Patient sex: F
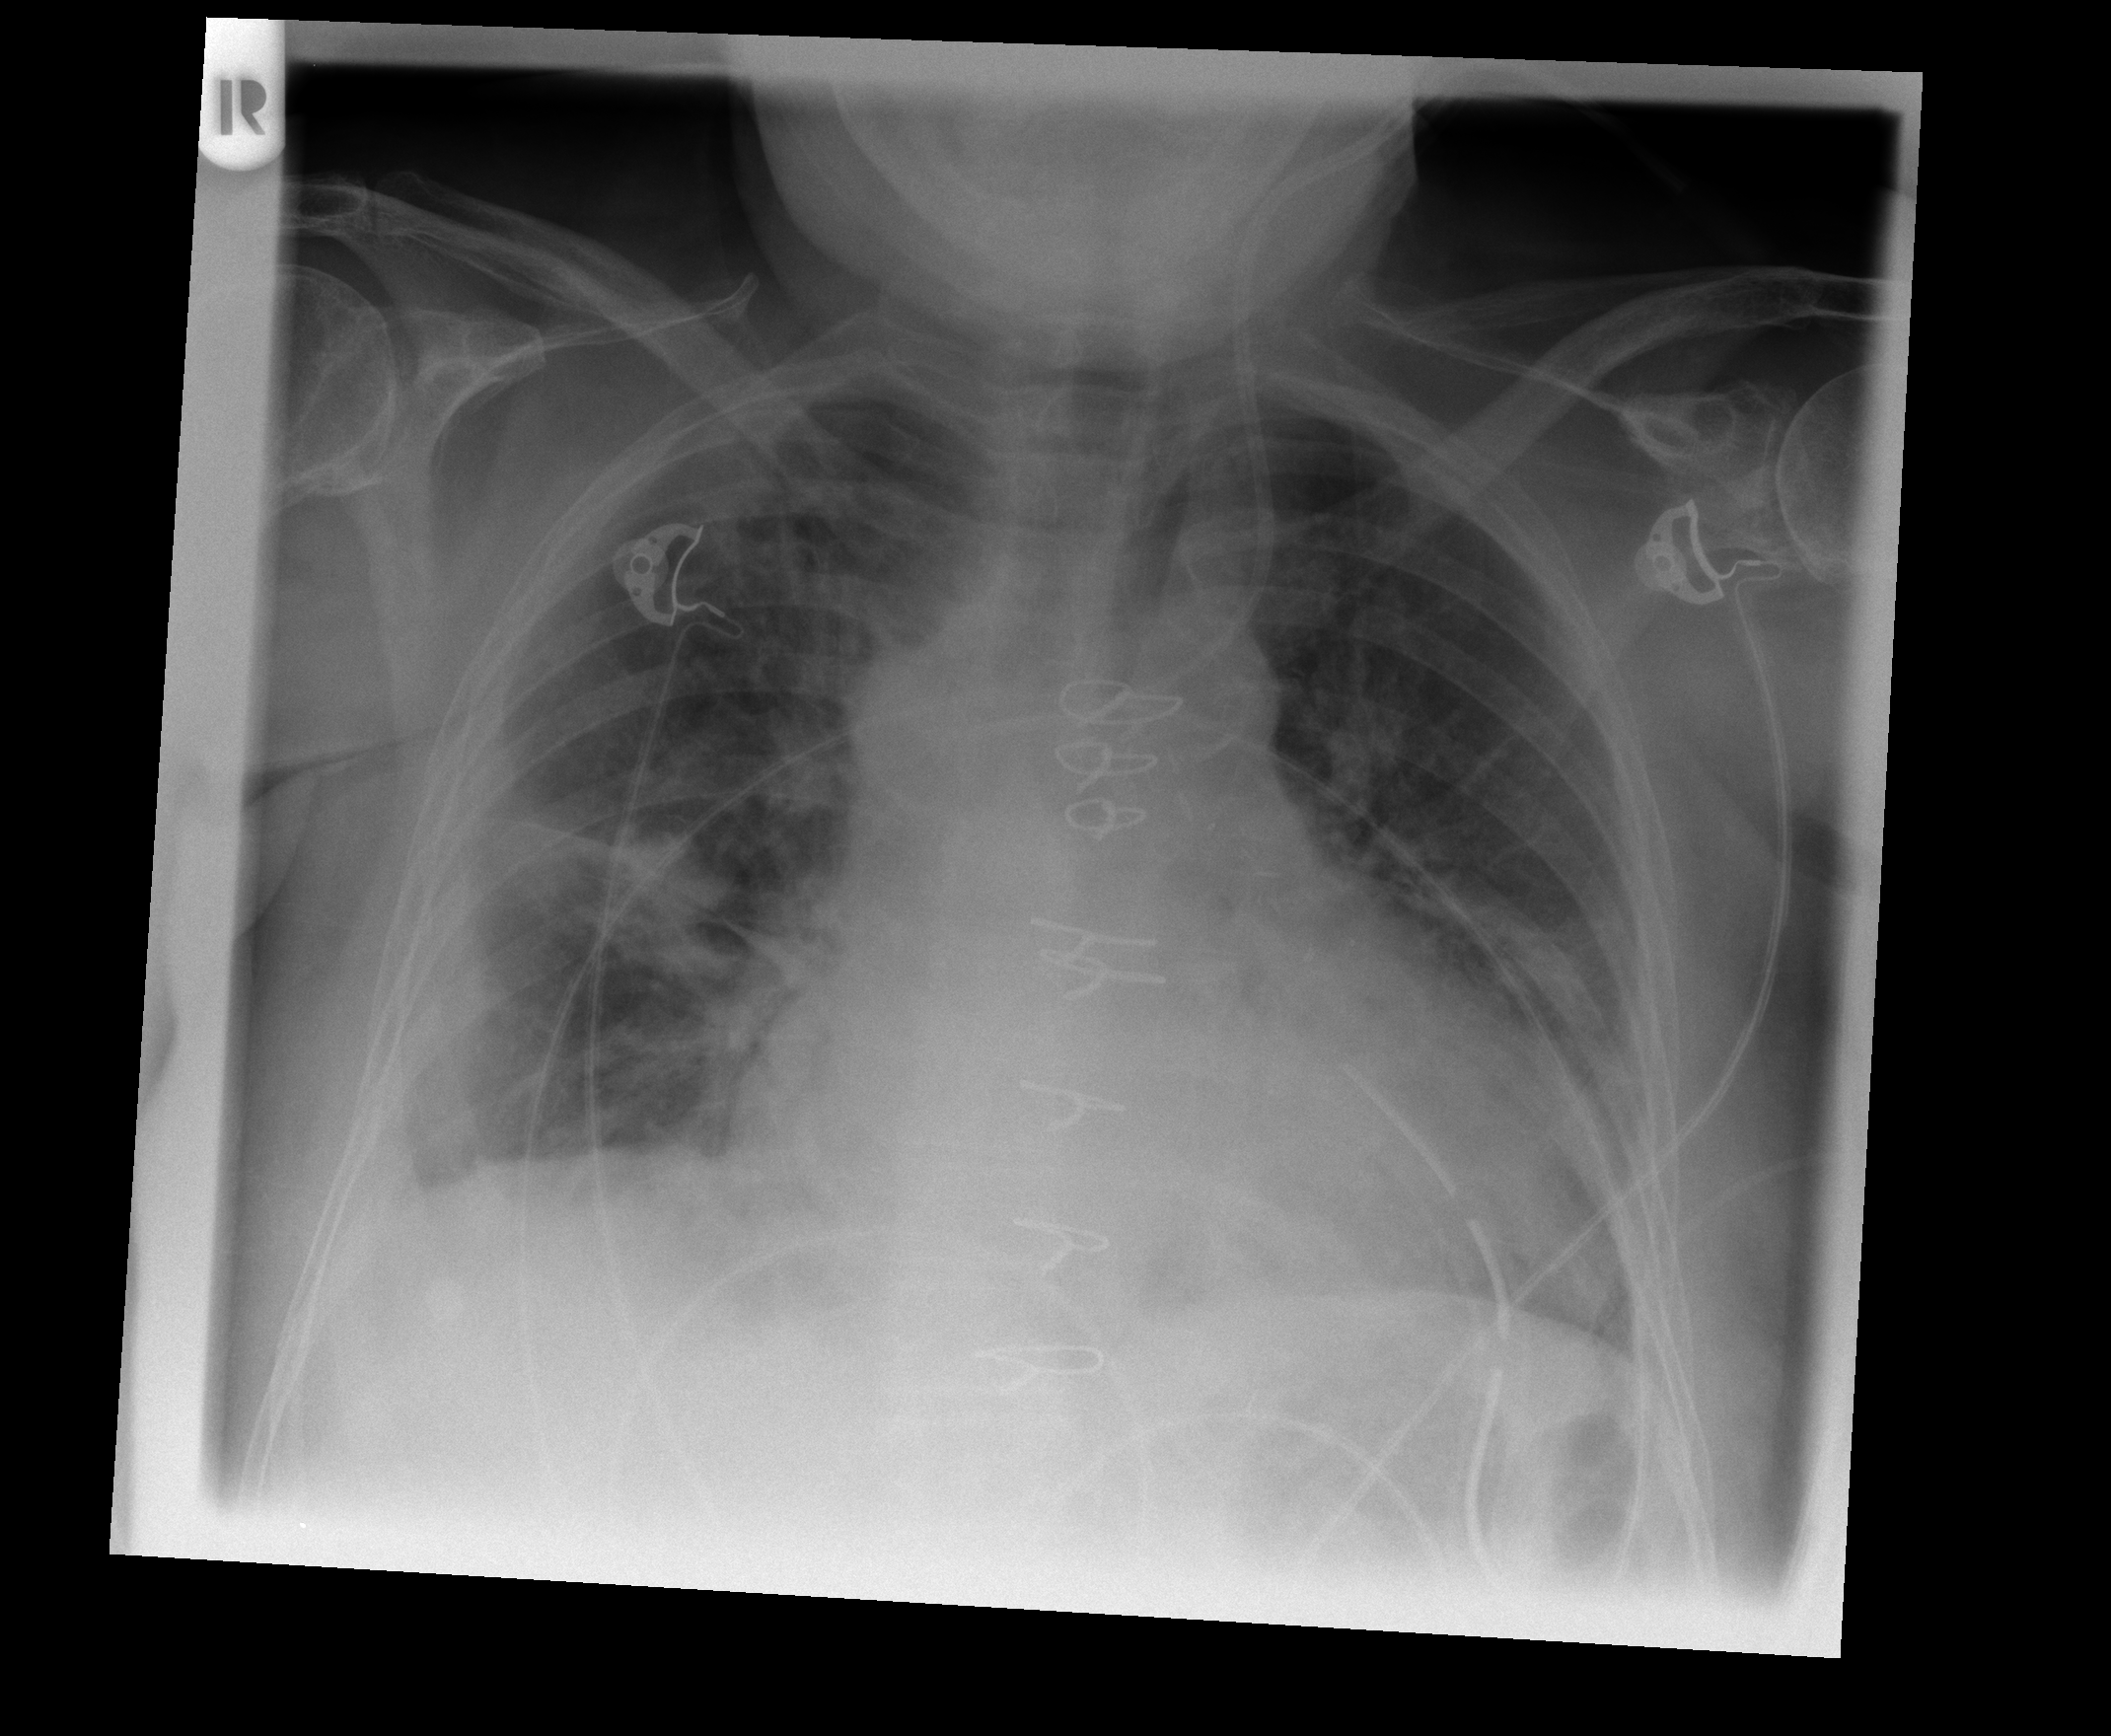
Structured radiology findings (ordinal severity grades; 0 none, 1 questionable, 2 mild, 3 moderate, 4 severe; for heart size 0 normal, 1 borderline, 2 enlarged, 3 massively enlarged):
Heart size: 2
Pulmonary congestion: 2
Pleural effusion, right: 1
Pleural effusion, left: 1
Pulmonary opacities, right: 0
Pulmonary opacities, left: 0
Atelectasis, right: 2
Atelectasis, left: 2